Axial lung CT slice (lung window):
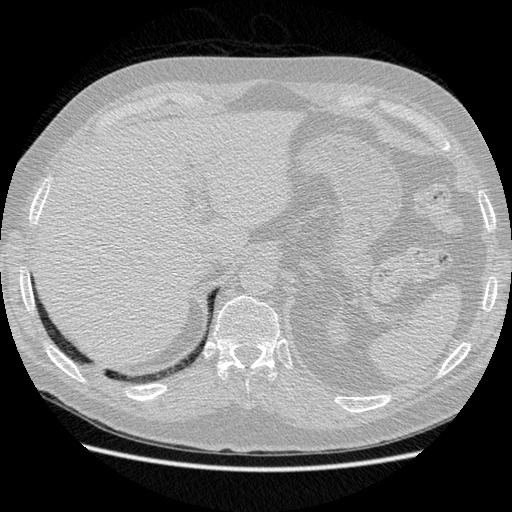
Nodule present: no